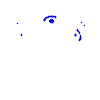
Particle: electron